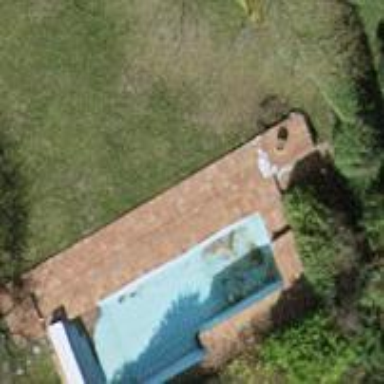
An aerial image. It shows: Swimming pool located in leisure land.